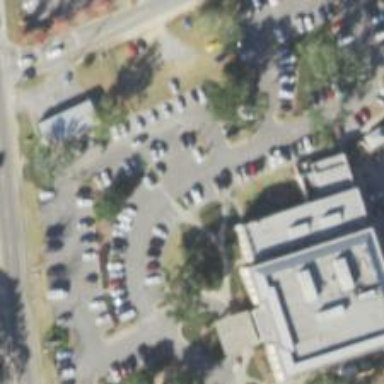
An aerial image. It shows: Parking space.